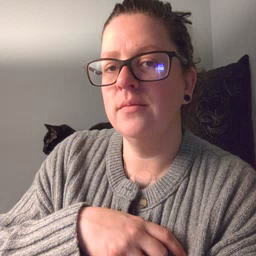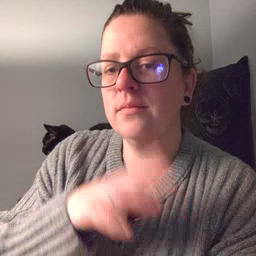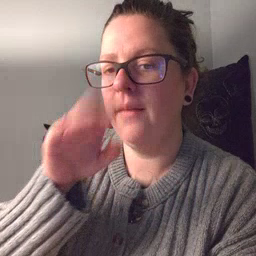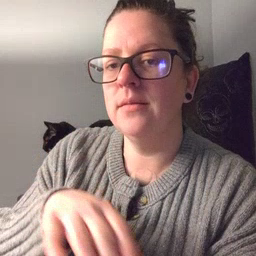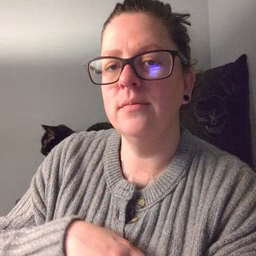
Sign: elephant